Question: When I click a button on my silverlight website I want my ContentFrame to navigate to a different page (to the About.xaml). I do this using the following code.
'''
ContentFrame.Navigate(new Uri("/Views/About.xaml", UriKind.Relative));
'''
And my ContentFrame looks like this
'''
<navigation:Frame x:Name="ContentFrame" Style="{StaticResource ContentFrameStyle}" Grid.Row="0" Grid.Column="1" Source="/Home" Navigated="ContentFrame_Navigated" NavigationFailed="ContentFrame_NavigationFailed">
<navigation:Frame.UriMapper>
<uriMapper:UriMapper>
<uriMapper:UriMapping Uri="" MappedUri="/Views/Home.xaml"/>
<uriMapper:UriMapping Uri="/{pageName}" MappedUri="/Views/{pageName}.xaml"/>
</uriMapper:UriMapper>
</navigation:Frame.UriMapper>
</navigation:Frame>
'''
However when I press the button I get the error message:
> Page not found: "/Views/About"
My project looks like this:

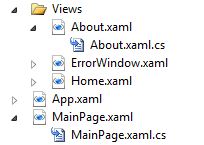
Answer: Try this:
'''
ContentFrame.Navigate(new Uri("/About", UriKind.Relative));
'''
The Uri mapper should add the path and the extension for you.